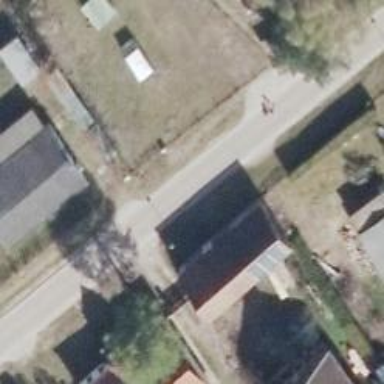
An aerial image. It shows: Emergency access point on the road.